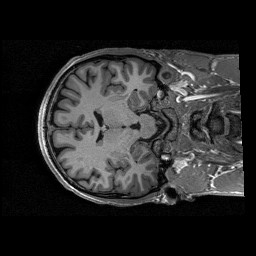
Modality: T1w
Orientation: axial